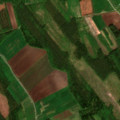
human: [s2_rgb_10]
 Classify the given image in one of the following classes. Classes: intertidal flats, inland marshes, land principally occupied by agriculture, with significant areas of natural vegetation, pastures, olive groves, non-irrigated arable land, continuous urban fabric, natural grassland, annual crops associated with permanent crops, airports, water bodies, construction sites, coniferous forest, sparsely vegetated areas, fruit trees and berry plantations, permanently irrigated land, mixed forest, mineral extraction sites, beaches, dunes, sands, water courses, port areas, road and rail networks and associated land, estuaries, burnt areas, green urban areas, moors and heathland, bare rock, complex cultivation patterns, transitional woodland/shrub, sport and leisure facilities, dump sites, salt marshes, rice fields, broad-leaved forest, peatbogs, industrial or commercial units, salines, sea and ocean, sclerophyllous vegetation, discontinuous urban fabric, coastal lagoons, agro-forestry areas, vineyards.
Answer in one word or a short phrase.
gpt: non-irrigated arable land, mixed forest